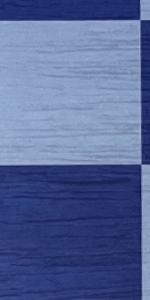
Label: Empty